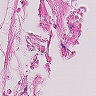
Metastatic tissue present: no